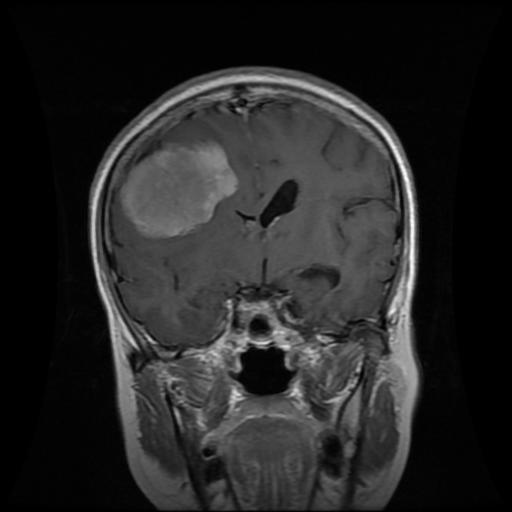
Label: meningioma